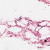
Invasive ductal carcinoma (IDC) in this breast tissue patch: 0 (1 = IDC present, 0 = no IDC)